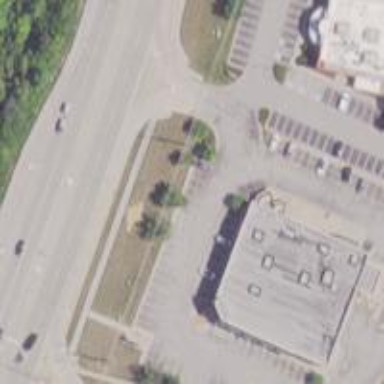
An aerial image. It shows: Retail building.